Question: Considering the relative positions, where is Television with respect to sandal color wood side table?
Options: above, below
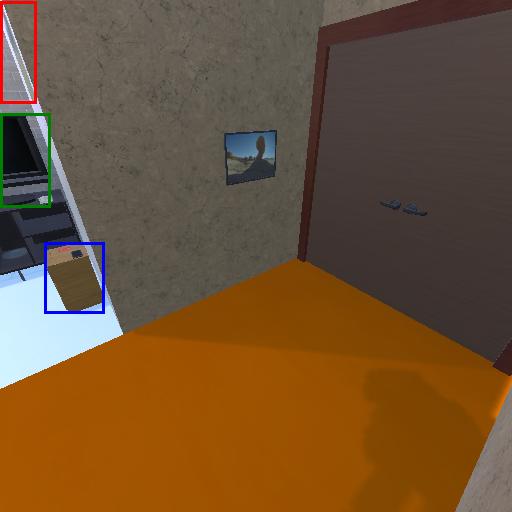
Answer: above